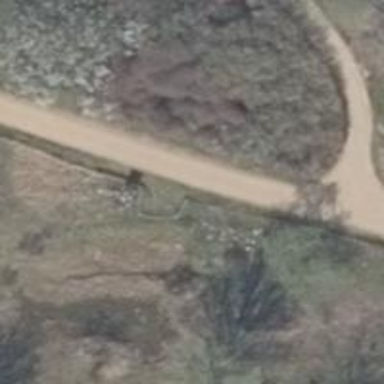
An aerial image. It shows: Footway along the road.